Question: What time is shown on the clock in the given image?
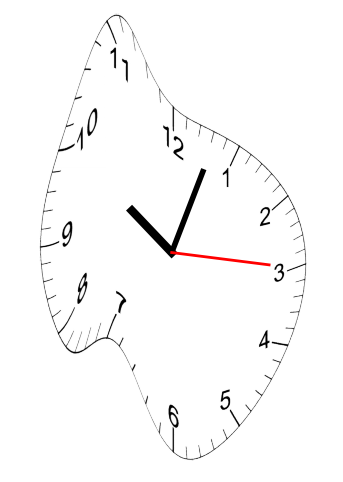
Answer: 10:03:15